Breast ultrasound image
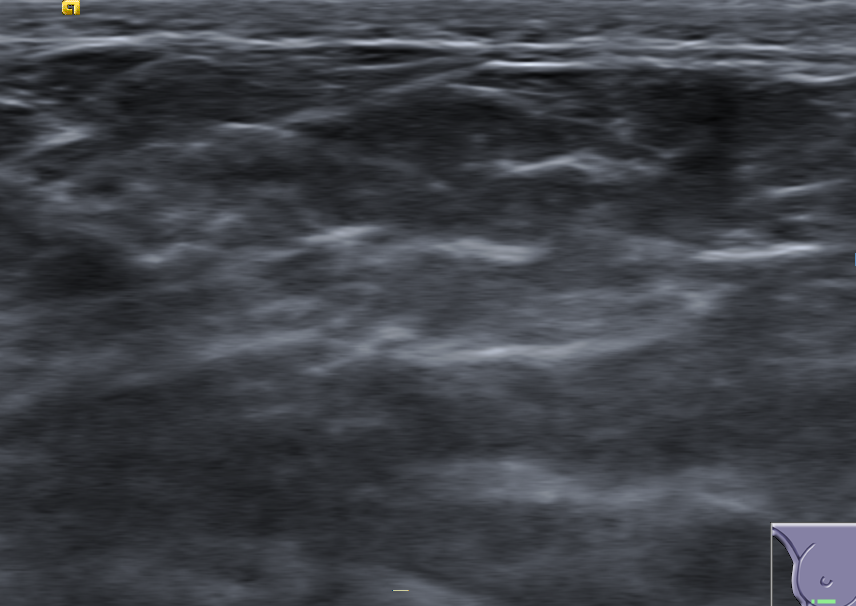
Diagnosis: normal